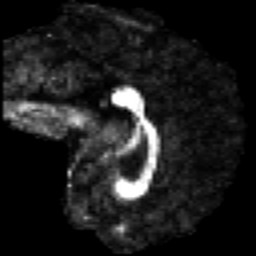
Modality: FA
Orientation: sagittal
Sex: male
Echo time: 0.114 s